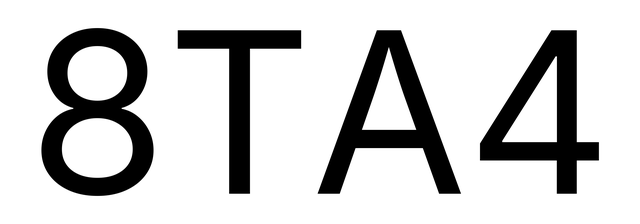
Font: Inter_Regular